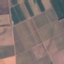
Label: PermanentCrop